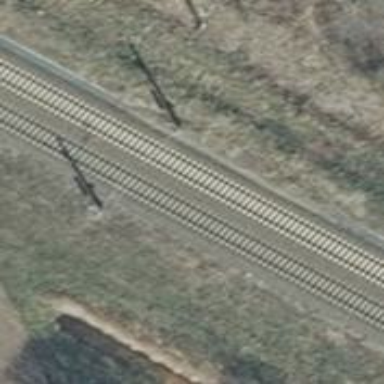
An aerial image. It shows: Milestone along the railway with catenary mast.